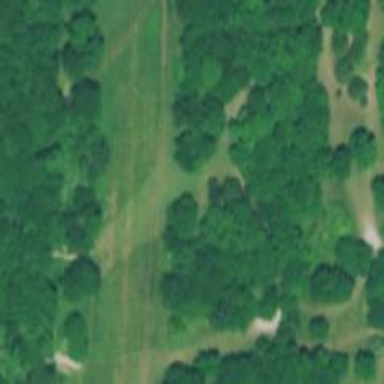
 specifically designed for the sport of disc golf."